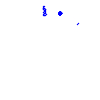
Particle: electron